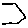
Label: hexagon